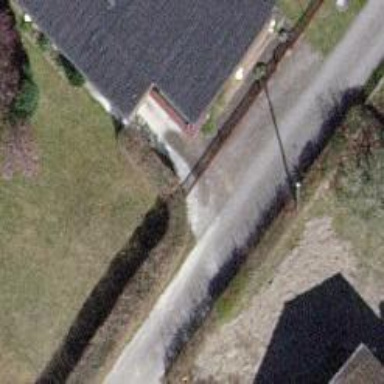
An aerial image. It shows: Wooden fence.